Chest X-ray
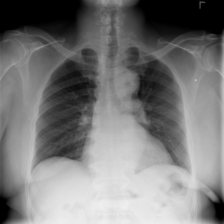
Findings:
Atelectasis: negative
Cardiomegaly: negative
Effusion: negative
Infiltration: negative
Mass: negative
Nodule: negative
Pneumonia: negative
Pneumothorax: negative
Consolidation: negative
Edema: negative
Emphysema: negative
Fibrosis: negative
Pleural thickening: negative
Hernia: negative